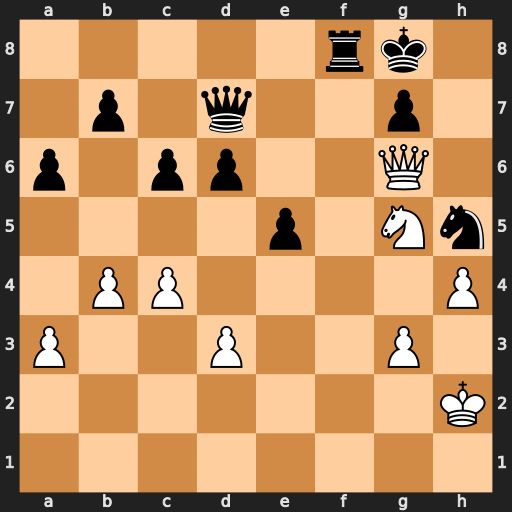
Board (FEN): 5rk1/1p1q2p1/p1pp2Q1/4p1Nn/1PP4P/P2P2P1/7K/8
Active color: w
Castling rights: -
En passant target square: -
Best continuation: Qh7#